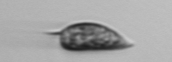
Label: Prorocentrum_triestinum